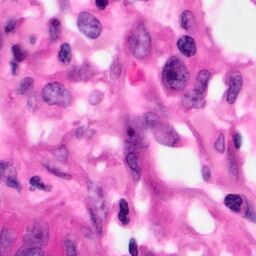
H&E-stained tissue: Pancreatic